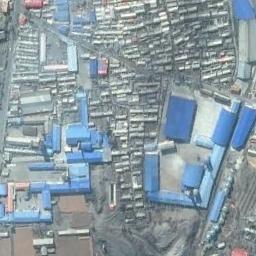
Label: industrial_area